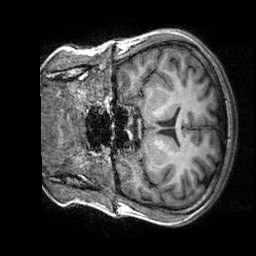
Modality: T1w
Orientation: coronal
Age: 24
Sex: female
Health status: healthy
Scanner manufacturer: siemens
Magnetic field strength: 3 T
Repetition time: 2.3 s
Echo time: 0.00303 s